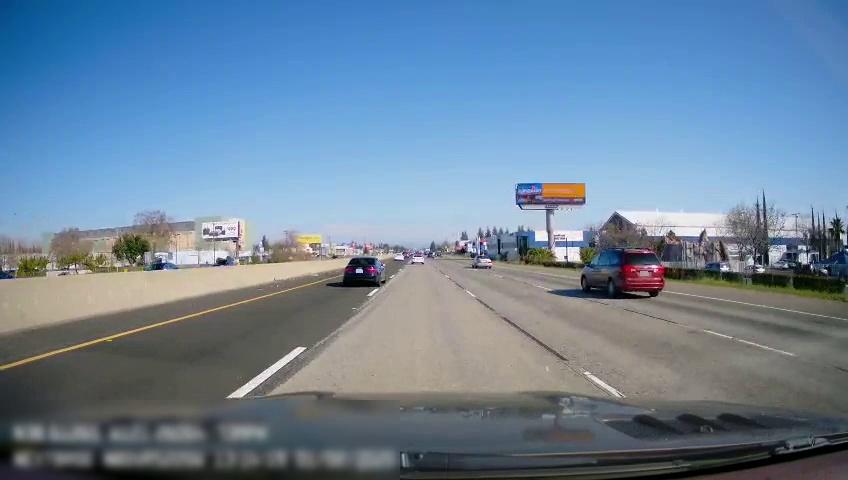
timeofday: Day
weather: Sunny
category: Vehicles | Car
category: Vehicles | Car
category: Vehicles | Car
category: Drivable Space
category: Vehicles | Car
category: Vehicles | Van
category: Vehicles | Car
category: Vehicles | Car
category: Vehicles | Car
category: Lanes | Alternate Lane
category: Lanes | Alternate Lane
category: Lanes | Current Lane
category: Lanes | Current Lane
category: Lanes | Alternate Lane